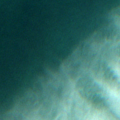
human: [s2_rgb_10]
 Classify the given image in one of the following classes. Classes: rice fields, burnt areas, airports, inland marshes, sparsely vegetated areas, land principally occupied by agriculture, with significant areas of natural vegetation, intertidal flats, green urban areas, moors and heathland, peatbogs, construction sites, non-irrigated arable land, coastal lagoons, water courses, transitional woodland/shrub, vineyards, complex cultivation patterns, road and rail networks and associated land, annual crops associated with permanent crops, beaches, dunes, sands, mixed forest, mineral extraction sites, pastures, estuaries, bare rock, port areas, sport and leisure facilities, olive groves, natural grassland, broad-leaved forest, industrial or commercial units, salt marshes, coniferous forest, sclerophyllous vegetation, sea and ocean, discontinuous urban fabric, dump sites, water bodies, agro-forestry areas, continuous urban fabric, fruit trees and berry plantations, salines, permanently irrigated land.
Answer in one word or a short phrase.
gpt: sea and ocean